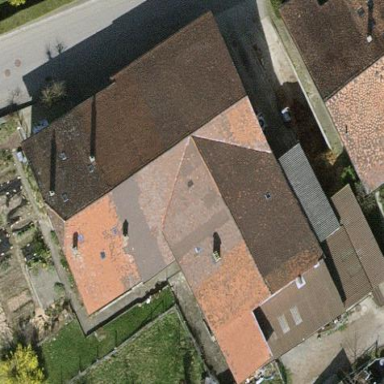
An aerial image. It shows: Simple and straightforward house.